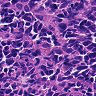
Metastatic tissue present: no